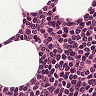
Metastatic tissue present: no